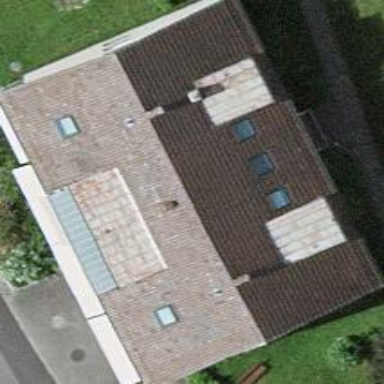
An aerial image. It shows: Residential building with gabled roof.